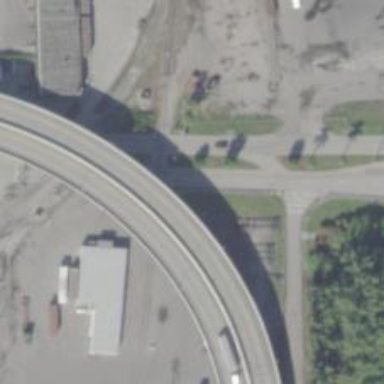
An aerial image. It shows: Viaduct bridge over secondary road that functions as expressway.